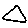
Label: triangle